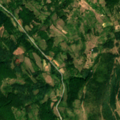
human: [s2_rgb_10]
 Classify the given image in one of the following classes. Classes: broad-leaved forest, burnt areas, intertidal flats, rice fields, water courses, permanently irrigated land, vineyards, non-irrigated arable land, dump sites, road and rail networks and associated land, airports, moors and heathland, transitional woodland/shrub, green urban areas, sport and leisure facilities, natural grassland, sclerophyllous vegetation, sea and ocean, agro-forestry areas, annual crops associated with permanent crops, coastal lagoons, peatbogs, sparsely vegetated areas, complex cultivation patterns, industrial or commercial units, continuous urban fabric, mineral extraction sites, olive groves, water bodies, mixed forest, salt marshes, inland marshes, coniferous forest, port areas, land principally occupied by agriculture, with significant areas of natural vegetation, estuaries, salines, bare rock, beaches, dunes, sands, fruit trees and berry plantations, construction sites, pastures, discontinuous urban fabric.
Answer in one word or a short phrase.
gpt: pastures, land principally occupied by agriculture, with significant areas of natural vegetation, broad-leaved forest, transitional woodland/shrub